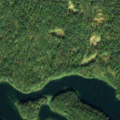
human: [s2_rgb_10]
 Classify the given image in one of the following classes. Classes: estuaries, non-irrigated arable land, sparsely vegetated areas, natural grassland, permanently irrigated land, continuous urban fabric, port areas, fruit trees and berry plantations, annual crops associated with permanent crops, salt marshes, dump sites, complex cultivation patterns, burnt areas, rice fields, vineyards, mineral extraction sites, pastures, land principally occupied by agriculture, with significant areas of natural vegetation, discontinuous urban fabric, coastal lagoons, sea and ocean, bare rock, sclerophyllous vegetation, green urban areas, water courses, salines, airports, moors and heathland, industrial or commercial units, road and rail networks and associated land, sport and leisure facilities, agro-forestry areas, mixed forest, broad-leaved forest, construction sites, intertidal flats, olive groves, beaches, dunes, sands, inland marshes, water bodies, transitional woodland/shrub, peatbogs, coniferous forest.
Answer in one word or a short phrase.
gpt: coniferous forest, mixed forest, water bodies